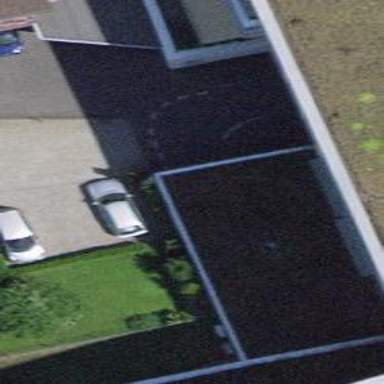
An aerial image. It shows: Parking entrance.